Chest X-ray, AP view. Patient: 61 years old, sex F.
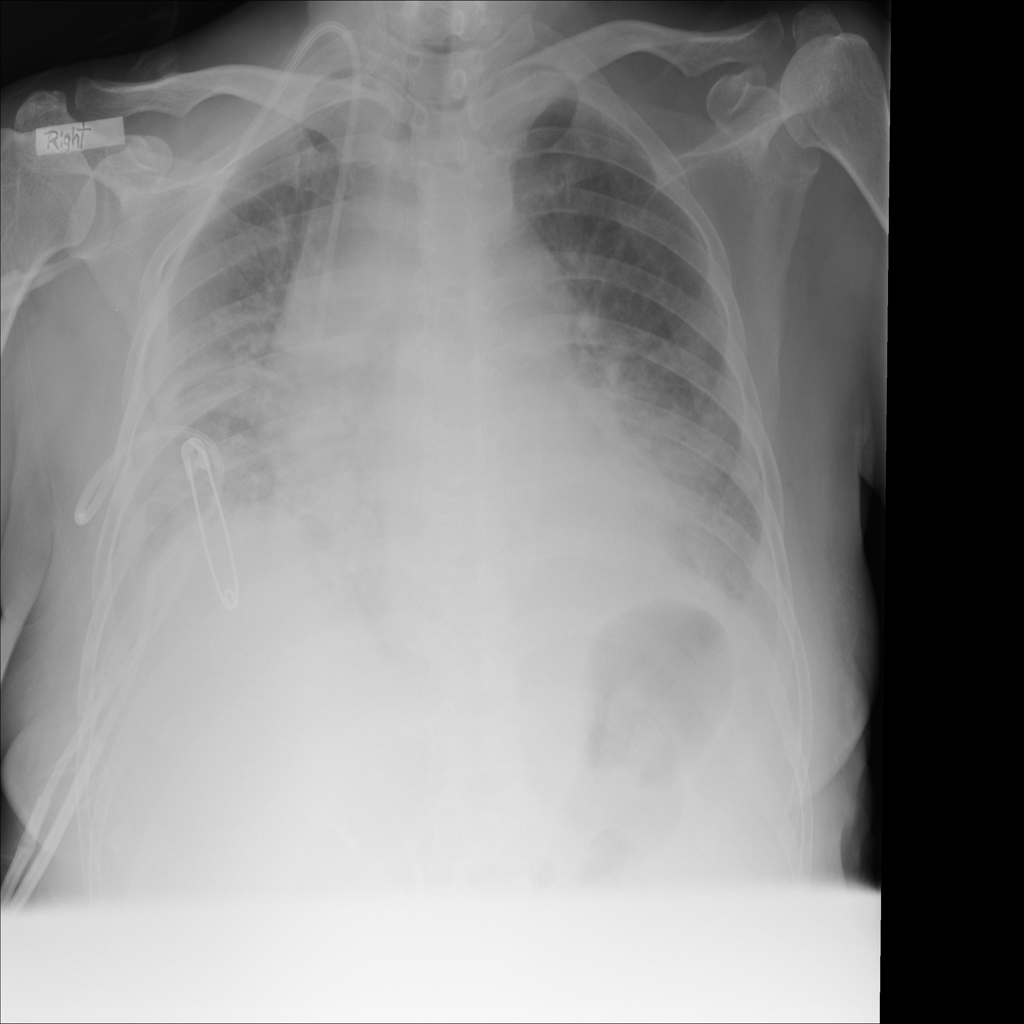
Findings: Pleural_Thickening